Field crop: maize
Growth stage: 1
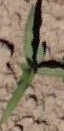
Species: maize